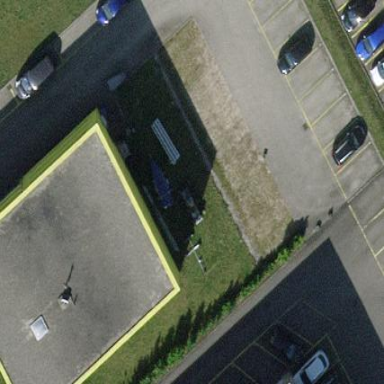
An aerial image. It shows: Office building.